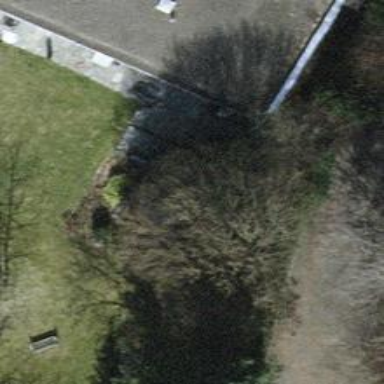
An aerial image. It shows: Urban tree adds touch of nature to the surroundings.